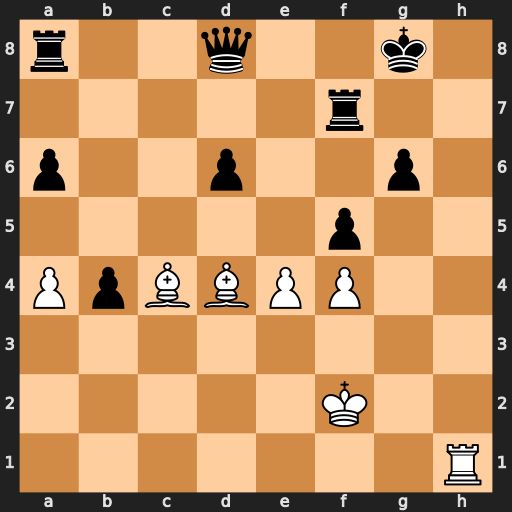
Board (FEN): r2q2k1/5r2/p2p2p1/5p2/PpBBPP2/8/5K2/7R
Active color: w
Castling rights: -
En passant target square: -
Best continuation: Rh8#